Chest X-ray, AP view. Patient: 66 years old, sex M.
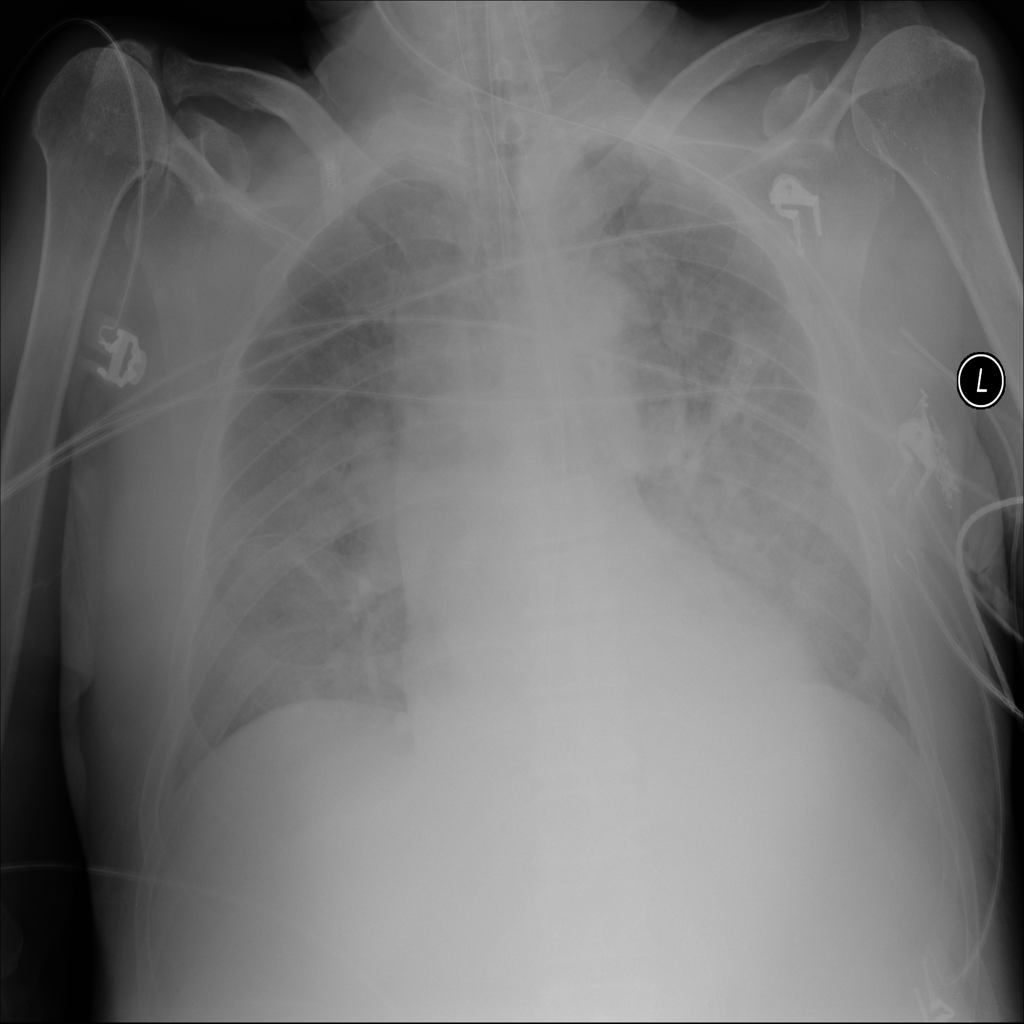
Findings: Effusion